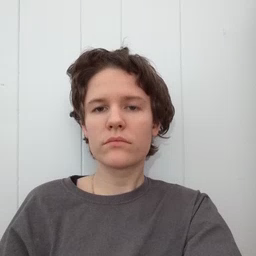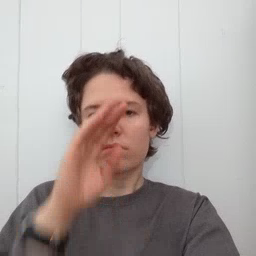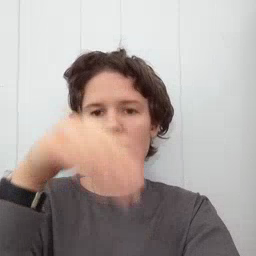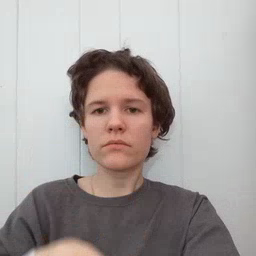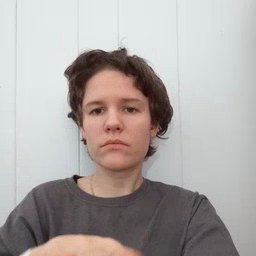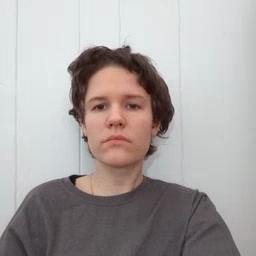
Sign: elephant